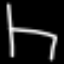
Label: chair